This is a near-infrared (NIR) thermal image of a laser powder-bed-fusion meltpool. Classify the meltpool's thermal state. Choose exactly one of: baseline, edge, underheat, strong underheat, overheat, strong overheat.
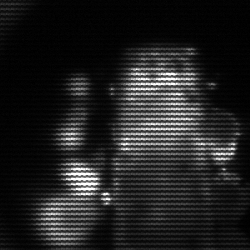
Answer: strong underheat